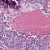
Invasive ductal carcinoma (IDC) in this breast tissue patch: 0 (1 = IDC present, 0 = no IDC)